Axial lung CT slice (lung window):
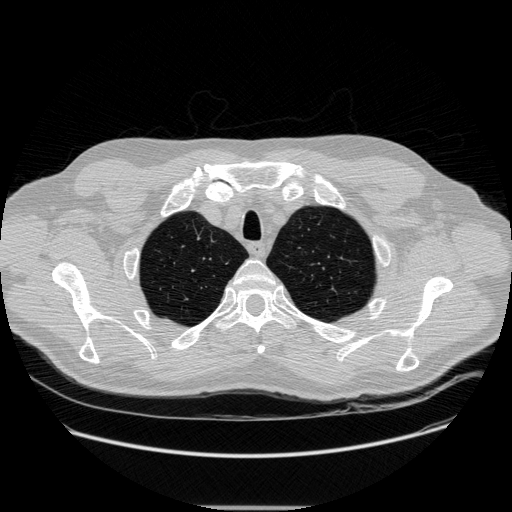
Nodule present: no